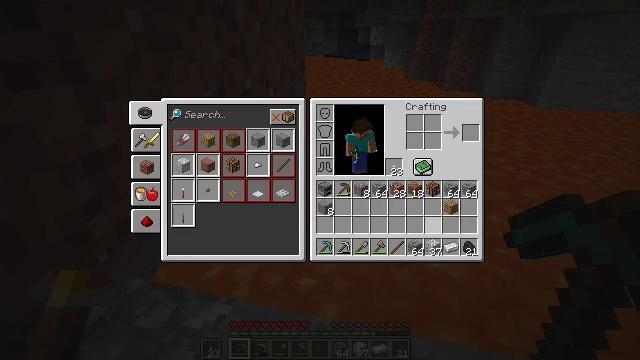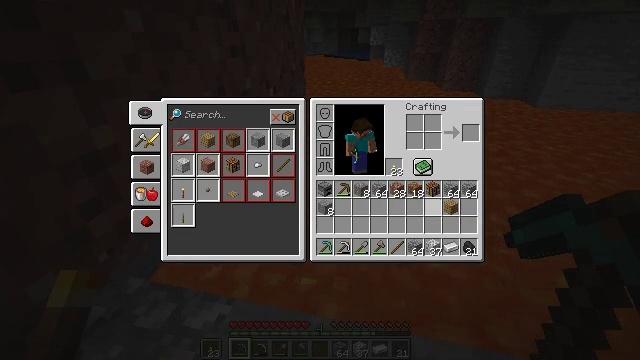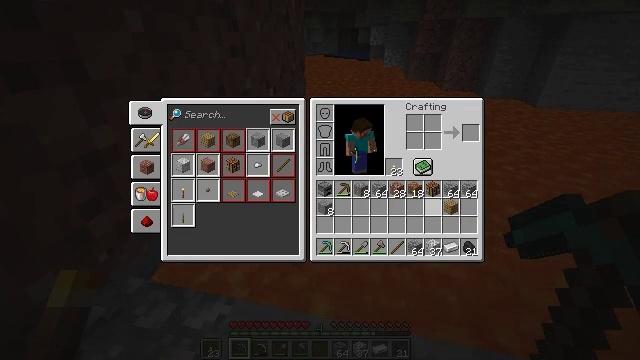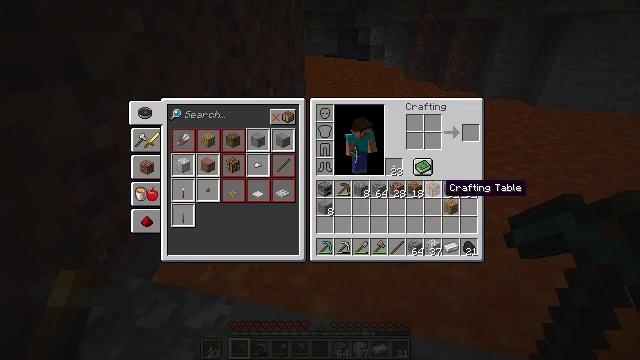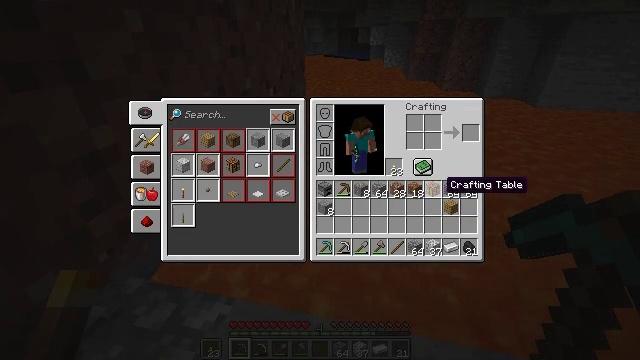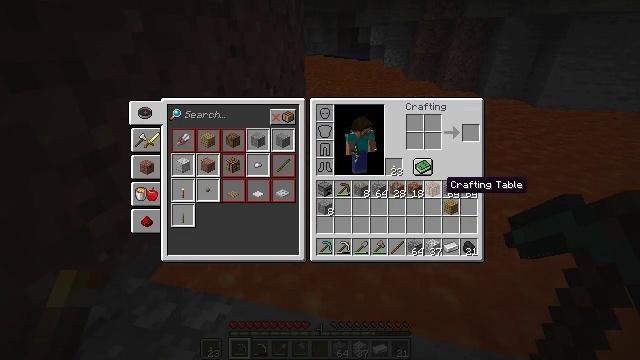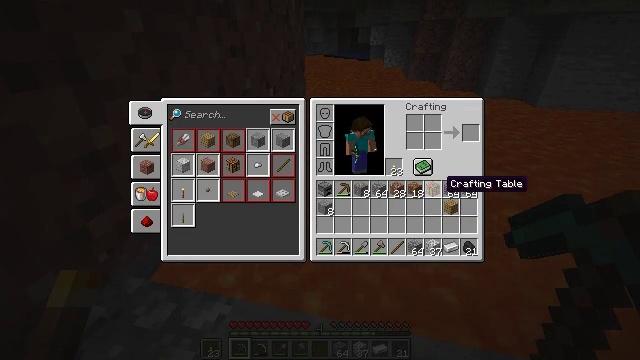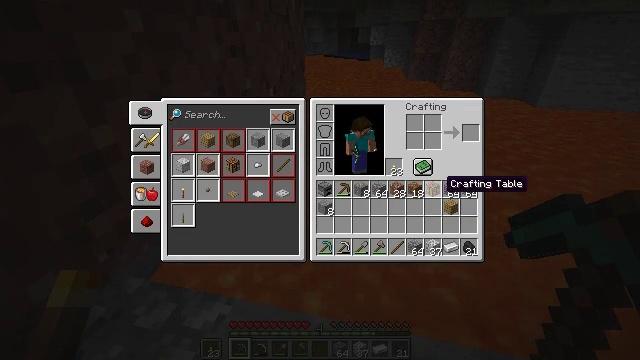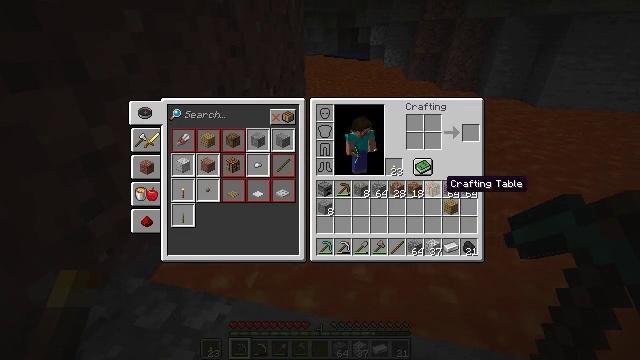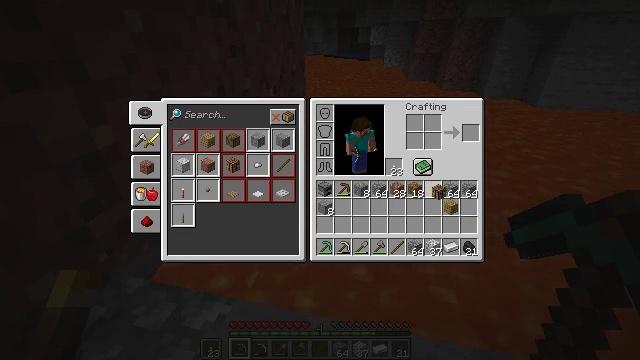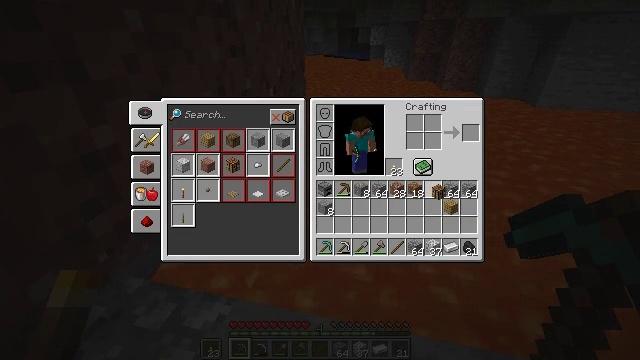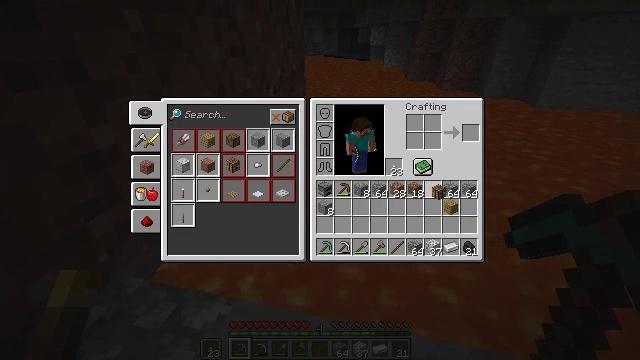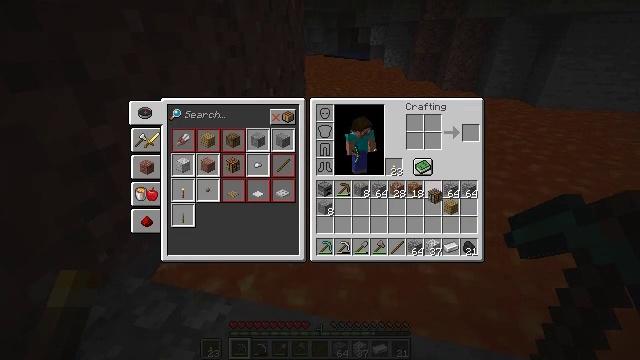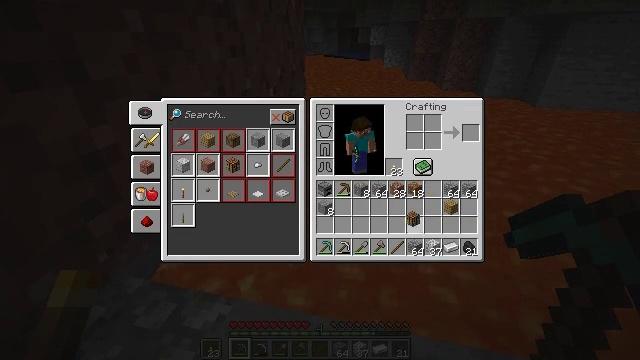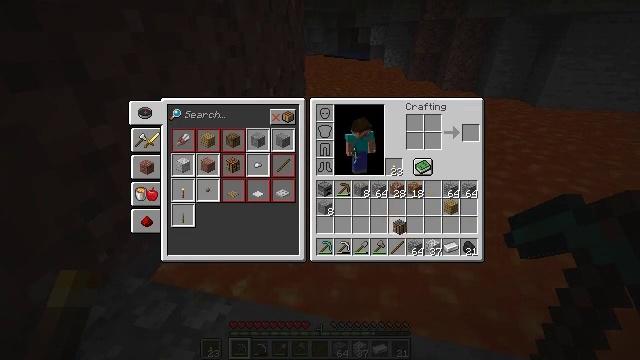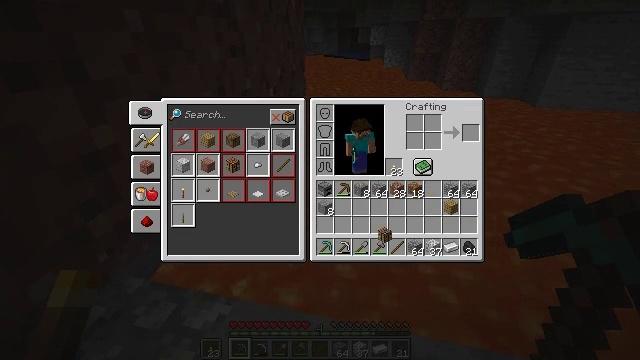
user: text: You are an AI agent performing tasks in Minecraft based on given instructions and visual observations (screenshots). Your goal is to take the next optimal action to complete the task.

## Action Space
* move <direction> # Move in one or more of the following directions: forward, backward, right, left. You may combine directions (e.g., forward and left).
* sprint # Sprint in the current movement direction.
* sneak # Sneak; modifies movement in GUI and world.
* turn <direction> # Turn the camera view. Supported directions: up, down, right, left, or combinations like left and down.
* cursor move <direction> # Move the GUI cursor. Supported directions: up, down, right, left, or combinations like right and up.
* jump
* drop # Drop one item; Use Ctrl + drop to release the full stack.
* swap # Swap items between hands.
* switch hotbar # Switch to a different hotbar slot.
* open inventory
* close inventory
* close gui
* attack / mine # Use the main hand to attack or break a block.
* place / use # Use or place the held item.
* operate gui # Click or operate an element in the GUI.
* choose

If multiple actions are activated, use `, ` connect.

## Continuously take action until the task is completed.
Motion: motion action
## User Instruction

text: Use a pickaxe to gather granite.
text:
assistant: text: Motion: no_op
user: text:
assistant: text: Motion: no_op
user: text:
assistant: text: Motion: no_op
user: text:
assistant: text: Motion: no_op
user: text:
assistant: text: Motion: no_op
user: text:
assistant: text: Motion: no_op
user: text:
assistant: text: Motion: no_op
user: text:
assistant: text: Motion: no_op
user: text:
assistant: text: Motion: attack / mine
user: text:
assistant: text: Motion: attack / mine
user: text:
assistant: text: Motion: attack / mine
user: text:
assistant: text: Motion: attack / mine
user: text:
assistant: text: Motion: turn left and down
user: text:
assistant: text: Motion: no_op
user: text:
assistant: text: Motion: turn left
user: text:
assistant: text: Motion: no_op
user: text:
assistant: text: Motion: no_op
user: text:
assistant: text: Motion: no_op
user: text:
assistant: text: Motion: no_op
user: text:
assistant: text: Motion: no_op
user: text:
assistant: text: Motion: no_op
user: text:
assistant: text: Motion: turn right
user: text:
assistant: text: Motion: turn right
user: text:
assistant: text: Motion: no_op
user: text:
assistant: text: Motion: no_op
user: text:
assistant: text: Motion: no_op
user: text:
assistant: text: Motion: no_op
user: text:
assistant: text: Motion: no_op
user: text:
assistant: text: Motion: no_op
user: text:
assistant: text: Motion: no_op